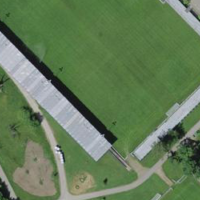
EUNIS habitat code: 53
Species observed at this site:
Anthocharis cardamines